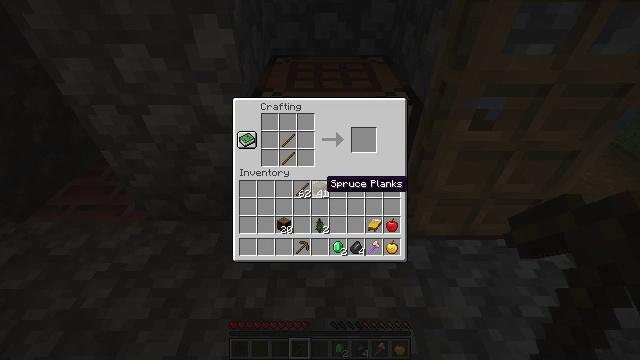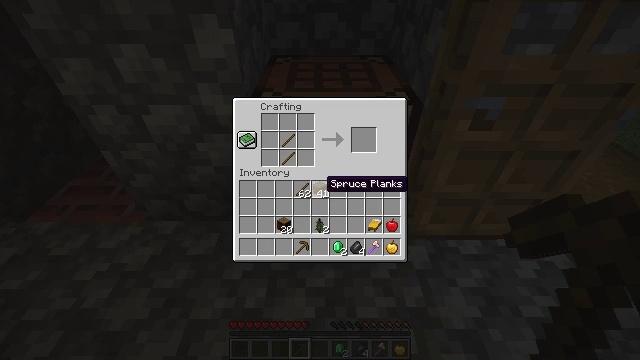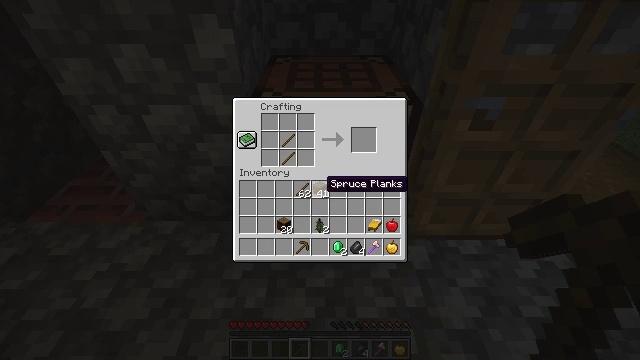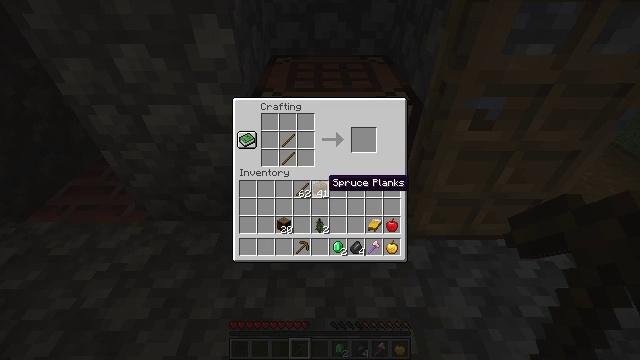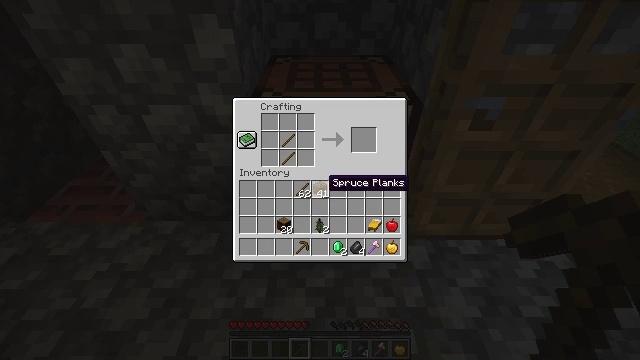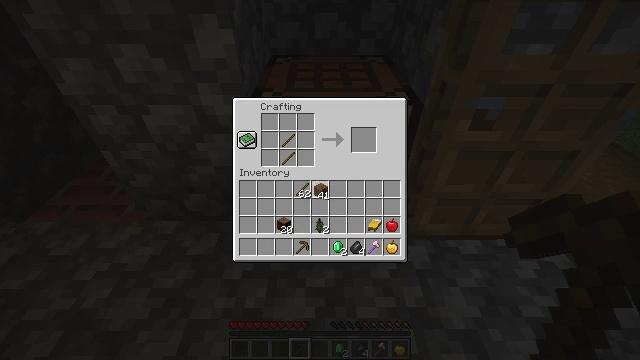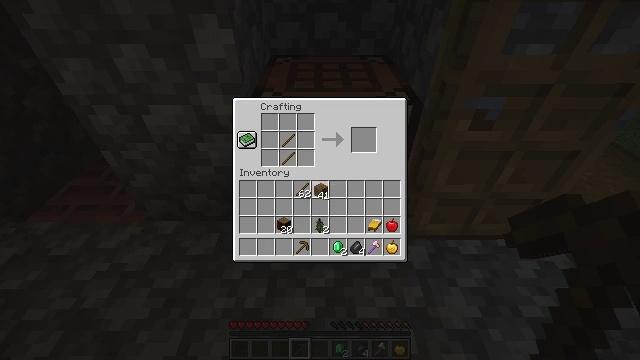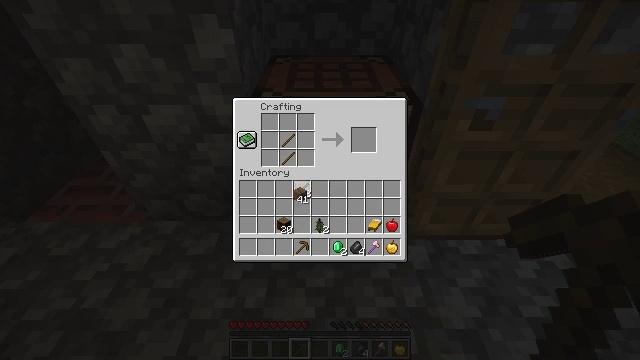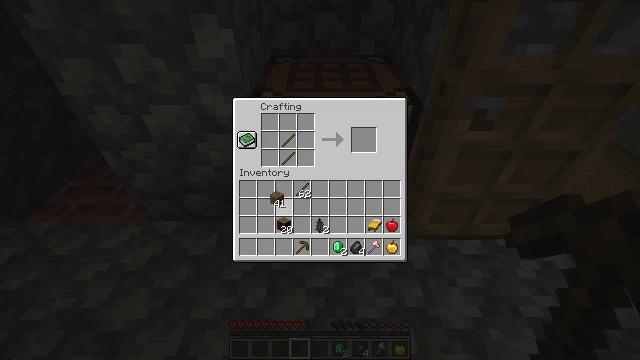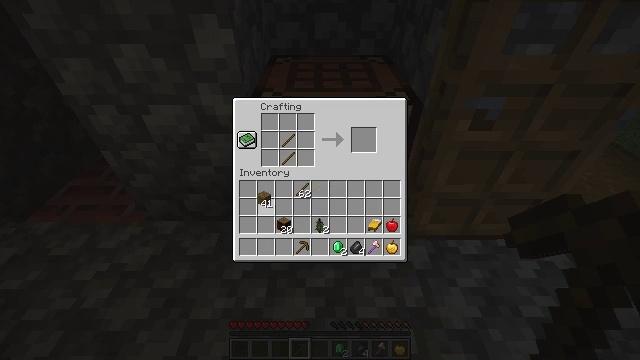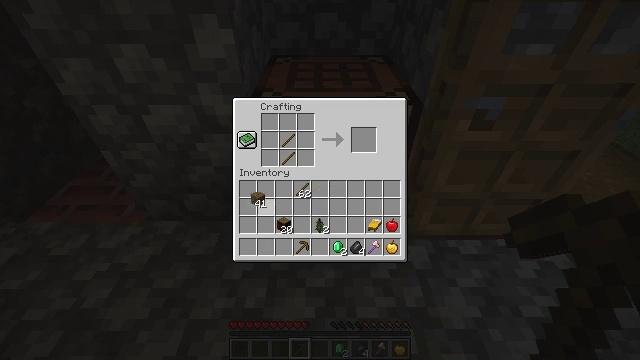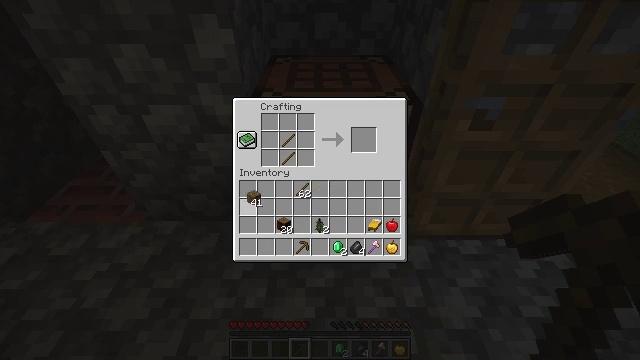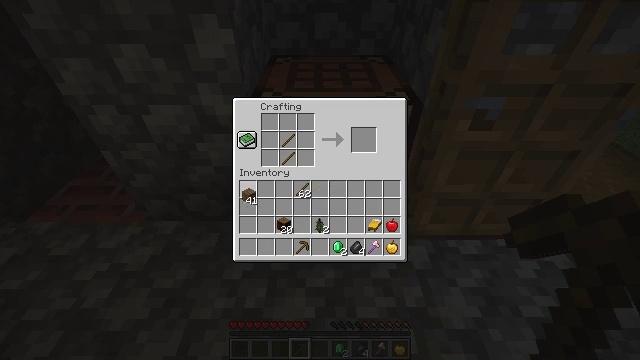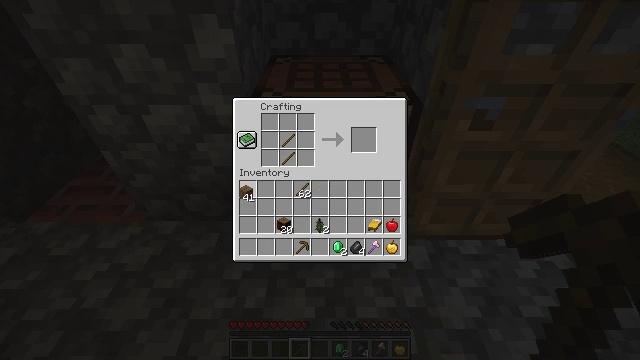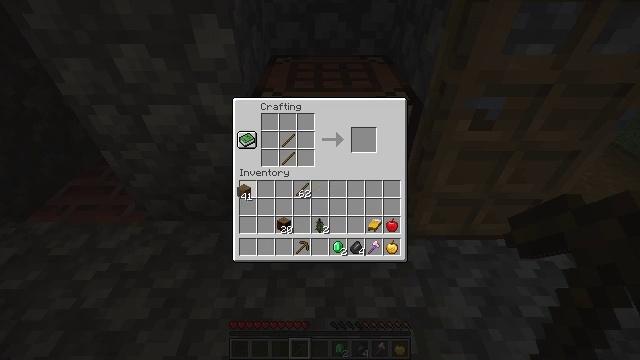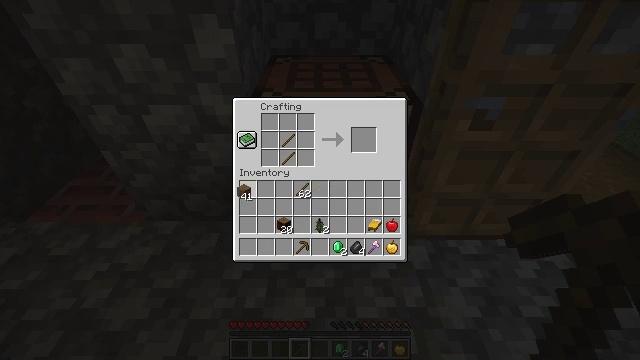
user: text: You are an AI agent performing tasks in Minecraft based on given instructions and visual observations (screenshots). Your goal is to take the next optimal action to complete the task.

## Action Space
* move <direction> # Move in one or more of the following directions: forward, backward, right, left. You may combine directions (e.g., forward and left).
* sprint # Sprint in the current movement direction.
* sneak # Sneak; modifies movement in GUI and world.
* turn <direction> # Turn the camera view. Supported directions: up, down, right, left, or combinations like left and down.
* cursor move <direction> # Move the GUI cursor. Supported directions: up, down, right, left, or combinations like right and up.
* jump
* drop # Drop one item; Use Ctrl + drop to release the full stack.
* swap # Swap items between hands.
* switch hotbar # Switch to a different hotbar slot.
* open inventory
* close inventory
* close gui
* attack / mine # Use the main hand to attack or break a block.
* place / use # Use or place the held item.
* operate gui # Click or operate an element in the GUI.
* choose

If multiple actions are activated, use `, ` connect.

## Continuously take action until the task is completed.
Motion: motion action
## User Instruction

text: Break the blast furnace block.
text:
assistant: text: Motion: no_op
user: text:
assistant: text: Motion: no_op
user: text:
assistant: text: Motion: no_op
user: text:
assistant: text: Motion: no_op
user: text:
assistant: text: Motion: operate gui
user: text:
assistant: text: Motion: operate gui
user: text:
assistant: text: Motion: cursor move left
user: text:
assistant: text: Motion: cursor move left
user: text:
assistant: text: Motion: cursor move left
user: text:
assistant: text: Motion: no_op
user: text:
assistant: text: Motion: no_op
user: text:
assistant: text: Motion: no_op
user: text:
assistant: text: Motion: no_op
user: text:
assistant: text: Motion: no_op
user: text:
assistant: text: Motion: operate gui
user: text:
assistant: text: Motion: operate gui
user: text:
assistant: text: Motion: operate gui
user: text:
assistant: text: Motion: no_op
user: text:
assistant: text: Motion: cursor move right
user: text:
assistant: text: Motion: no_op
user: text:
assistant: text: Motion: cursor move right
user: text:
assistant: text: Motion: cursor move right
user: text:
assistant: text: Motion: no_op
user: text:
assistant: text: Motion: no_op
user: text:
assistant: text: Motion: no_op
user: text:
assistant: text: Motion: no_op
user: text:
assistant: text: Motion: no_op
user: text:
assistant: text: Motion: no_op
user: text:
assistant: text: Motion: no_op
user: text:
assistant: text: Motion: operate gui